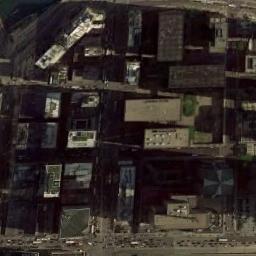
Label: commercial_area